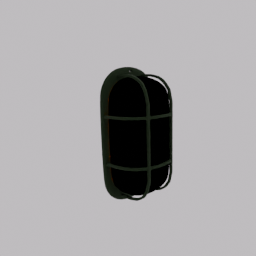
Label: lighting